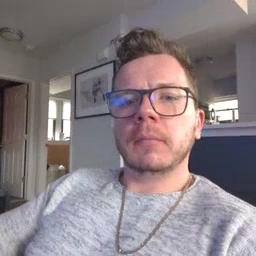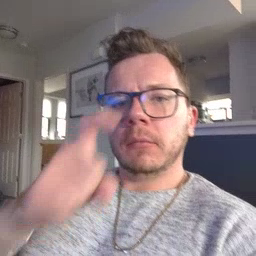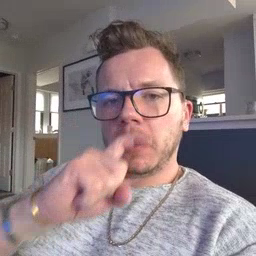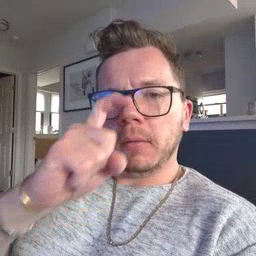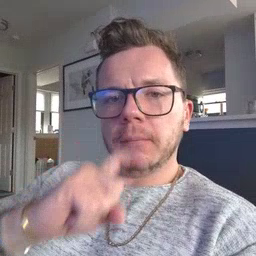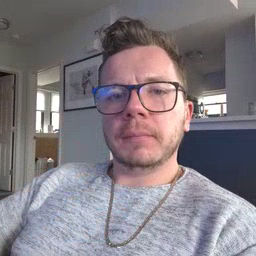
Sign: doll